Interaction volume radius: 5 \u00c5
Interaction volume height: 15 \u00c5
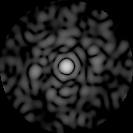
Disorder parameter: 0.8708